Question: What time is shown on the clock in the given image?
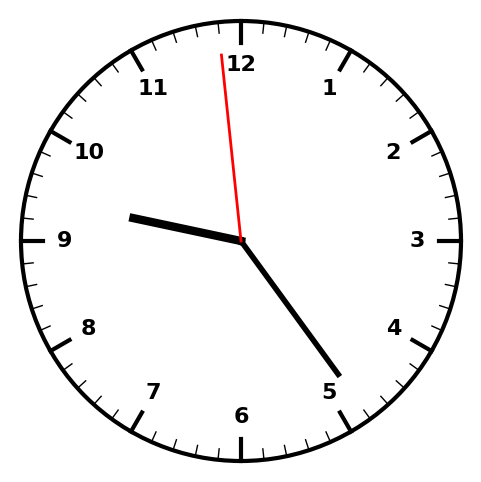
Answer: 09:23:59